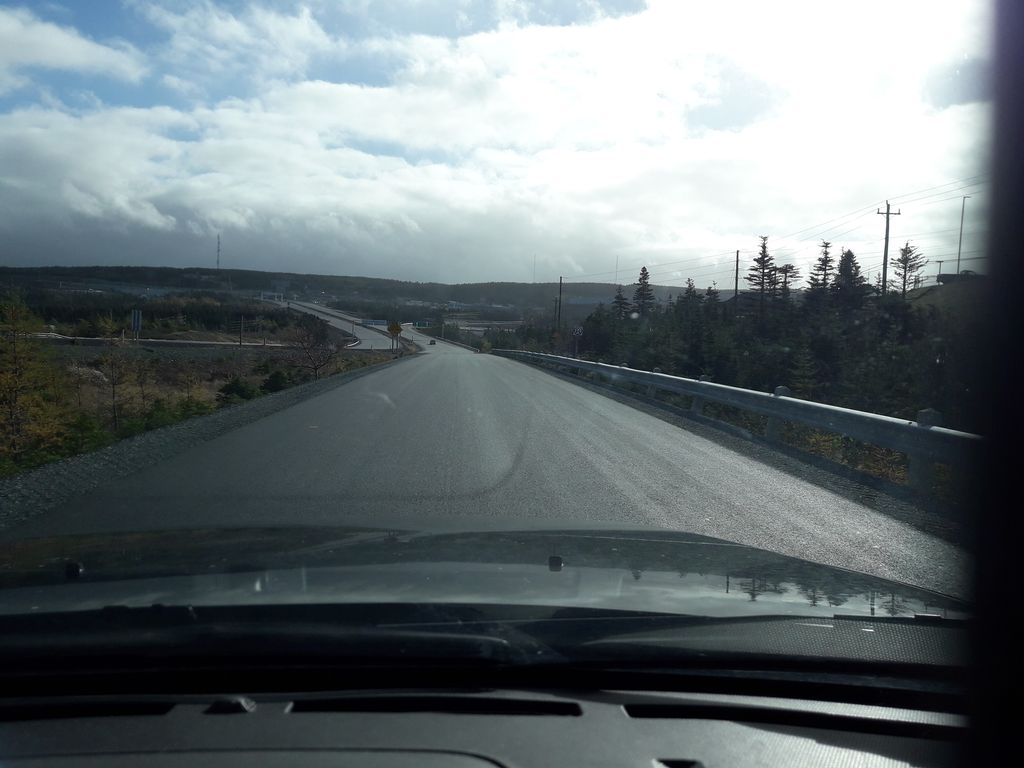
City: st_johns